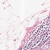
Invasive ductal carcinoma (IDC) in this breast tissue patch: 0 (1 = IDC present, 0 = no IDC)